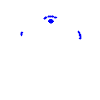
Particle: electron